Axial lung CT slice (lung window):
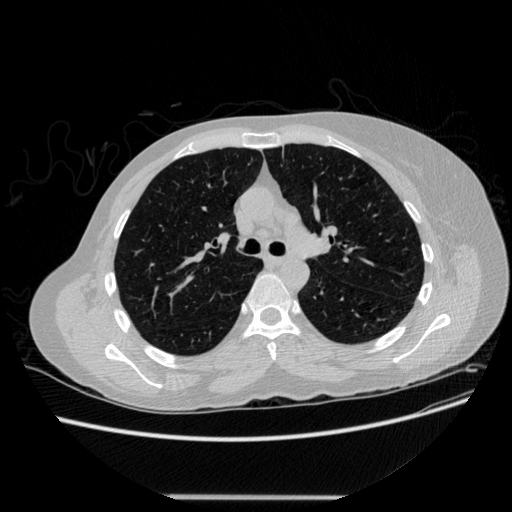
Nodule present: no